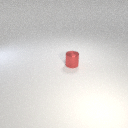
small red metal cylinder